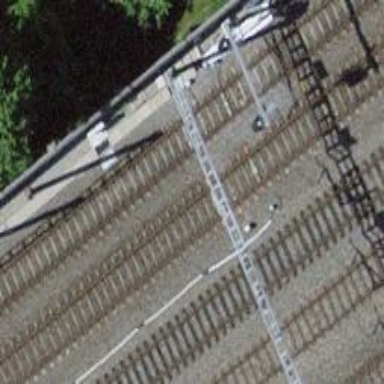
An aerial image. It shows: Railway signal.